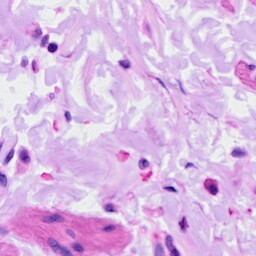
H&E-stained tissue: Ovarian